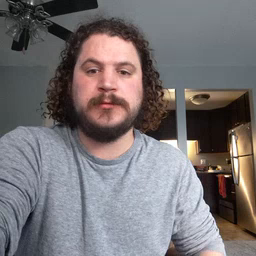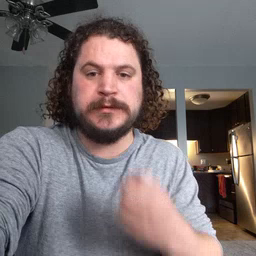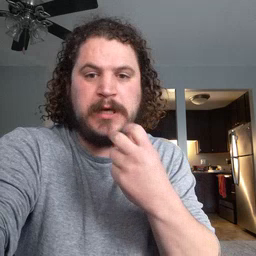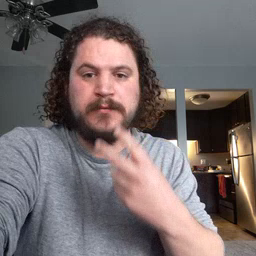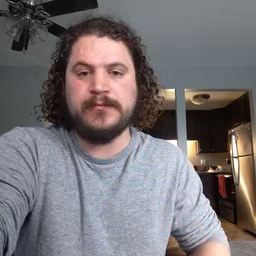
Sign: snack